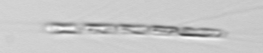
Label: Chaetoceros_subtilis